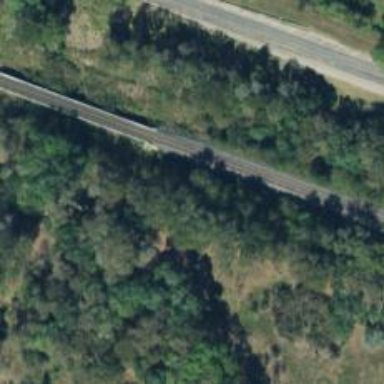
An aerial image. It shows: Railway bridge.